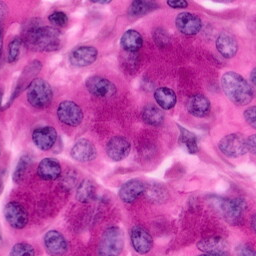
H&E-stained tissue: Pancreatic